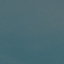
Land use / land cover: SeaLake